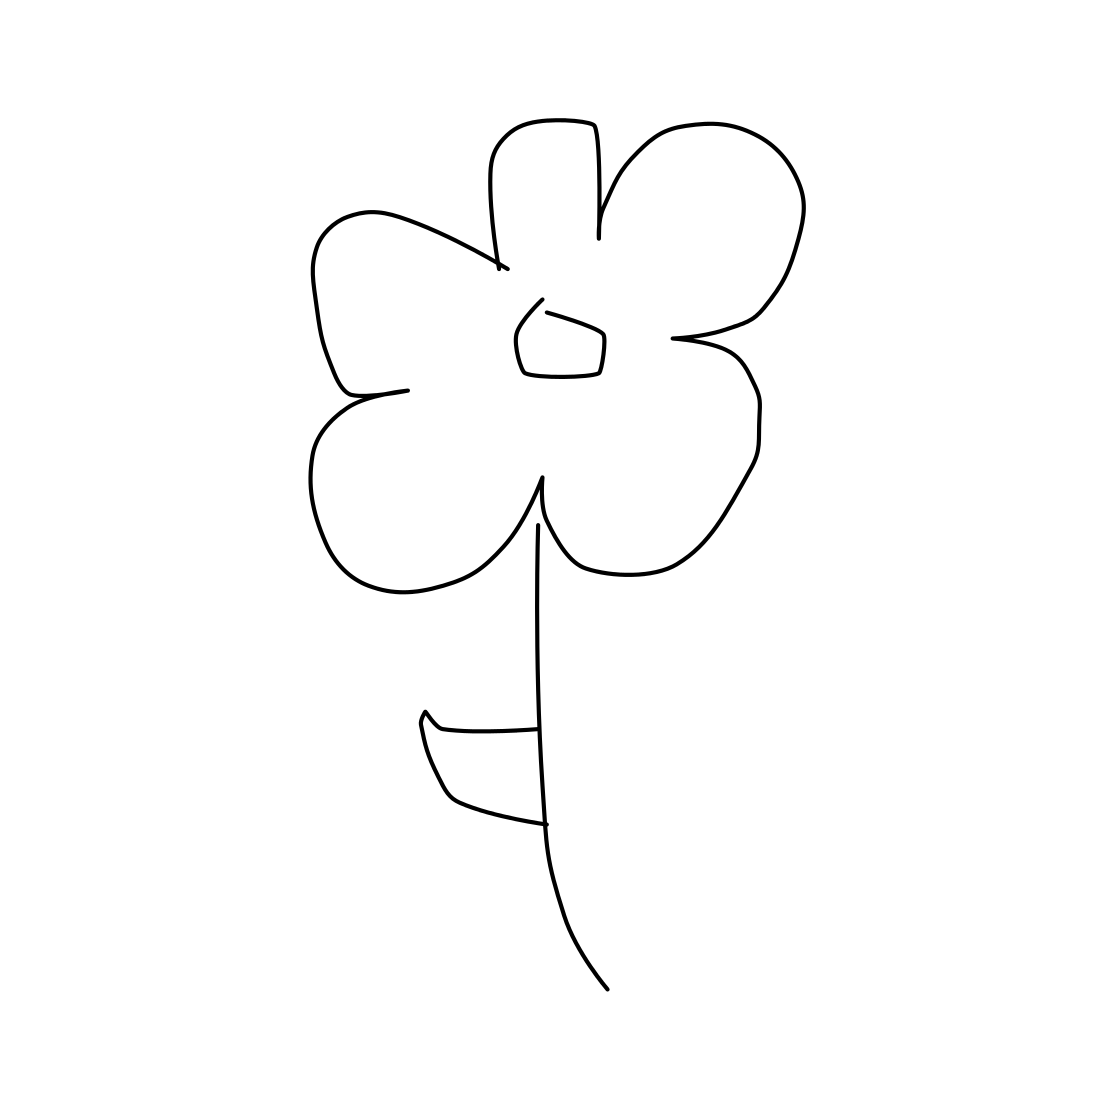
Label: flower with stem